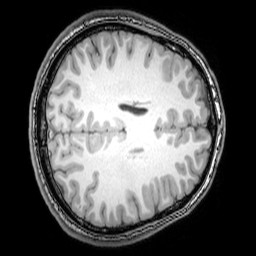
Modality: T1w
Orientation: axial
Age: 26
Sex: male
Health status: healthy
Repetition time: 0.081 s
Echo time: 0.037 s